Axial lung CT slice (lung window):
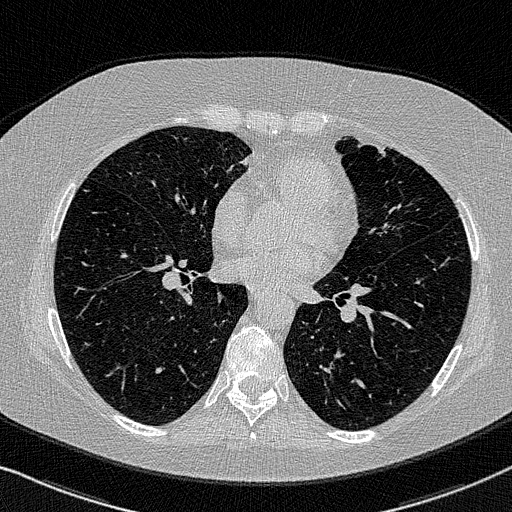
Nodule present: no